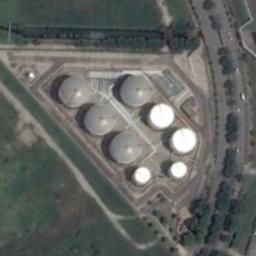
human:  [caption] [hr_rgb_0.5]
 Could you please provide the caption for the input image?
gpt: One of these storage tanks is orange .

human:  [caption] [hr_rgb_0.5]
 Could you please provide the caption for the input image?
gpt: There are several neatly arranged large oil storage tanks in the factory, And there are large lawns in the factory .

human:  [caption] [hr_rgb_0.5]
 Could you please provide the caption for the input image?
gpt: There are many white and black storage tanks on the bare land next to the grass .

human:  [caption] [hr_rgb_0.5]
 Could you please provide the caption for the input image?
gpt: The storage tanks are surrounded by grass .

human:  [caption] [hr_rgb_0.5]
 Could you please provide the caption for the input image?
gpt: There are some storage tanks with some green trees beside .